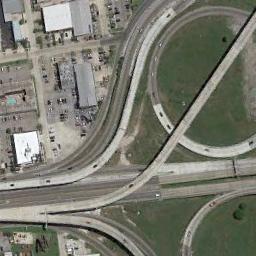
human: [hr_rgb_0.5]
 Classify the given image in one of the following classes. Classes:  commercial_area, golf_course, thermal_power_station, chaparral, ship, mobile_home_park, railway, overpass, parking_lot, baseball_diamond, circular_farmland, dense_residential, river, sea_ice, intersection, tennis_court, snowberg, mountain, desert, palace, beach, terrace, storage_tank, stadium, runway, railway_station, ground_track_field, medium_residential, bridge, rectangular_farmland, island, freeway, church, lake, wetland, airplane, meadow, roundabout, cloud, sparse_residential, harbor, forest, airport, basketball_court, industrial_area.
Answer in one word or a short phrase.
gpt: overpass